Aerial crown-view tile of a tropical tree (Barro Colorado Island, Panama), acquired 20250818:
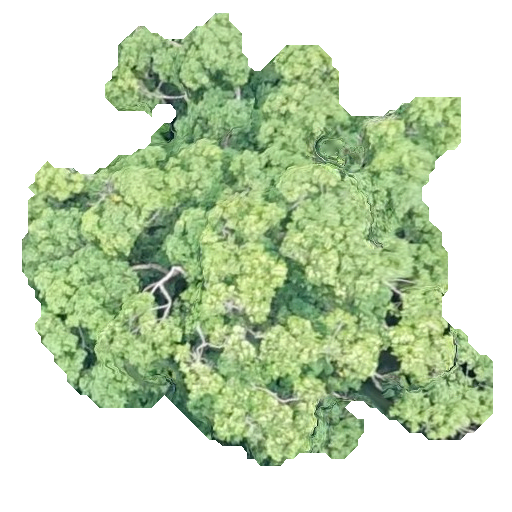
Species: Ocotea leptobotra
GBIF accepted scientific name: Ocotea leptobotra
Crown area: 201.391 m²